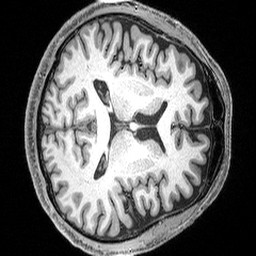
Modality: T1w
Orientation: axial
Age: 57
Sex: male
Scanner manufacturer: siemens
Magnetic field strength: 3 T
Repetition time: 2.3 s
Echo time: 0.00298 s